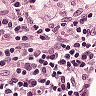
Metastatic tissue present: no